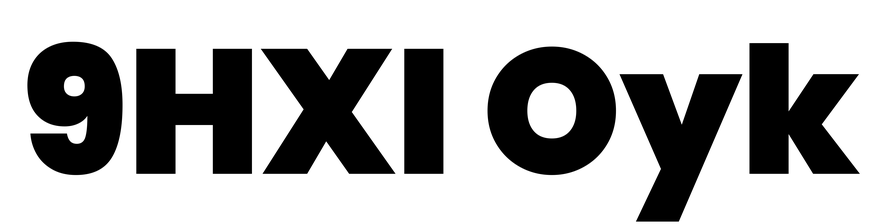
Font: Poppins-Black